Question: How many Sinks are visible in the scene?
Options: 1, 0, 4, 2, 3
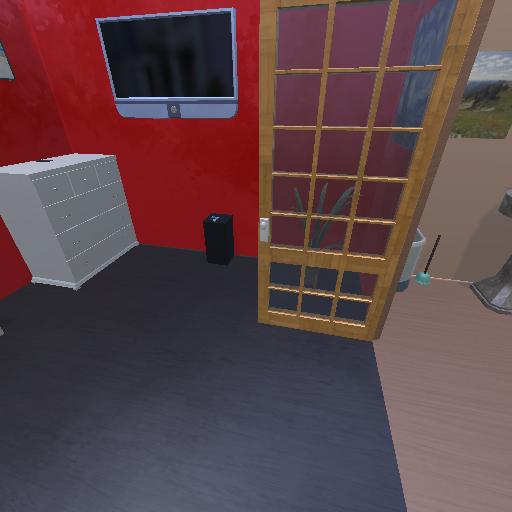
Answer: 1